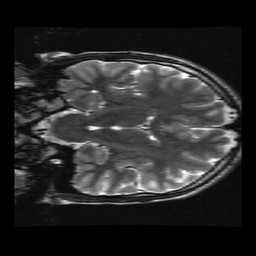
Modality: T2w
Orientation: coronal
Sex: male
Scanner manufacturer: ge
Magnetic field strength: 3 T
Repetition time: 5 s
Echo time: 0.1012 s